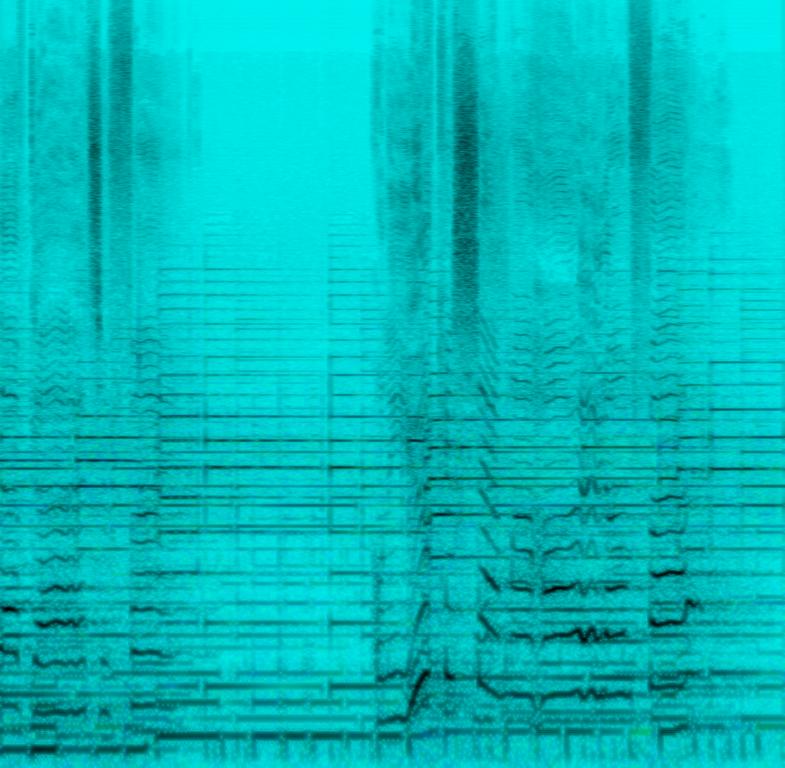
The low quality recording features a cover of a pop song and it consists of passionate male vocals, alongside harmonizing background vocals, singing over wide, arpeggiated electric guitar melody and simple bass guitar. The recording is a bit noisy, but it is barely audible, especially when you take into account that it sounds very emotional.